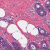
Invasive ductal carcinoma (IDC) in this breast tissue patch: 1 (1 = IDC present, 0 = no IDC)